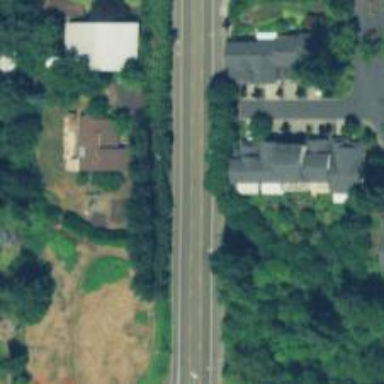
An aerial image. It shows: Secondary road with asphalt surface and sidewalk on the left.